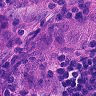
Metastatic tissue present: yes